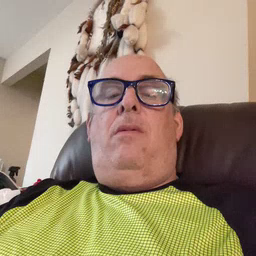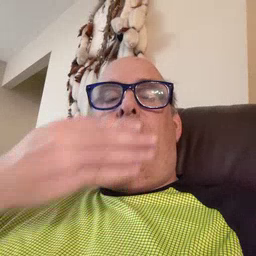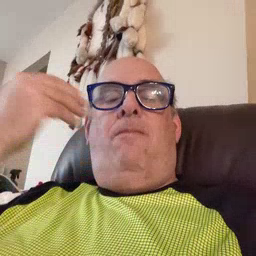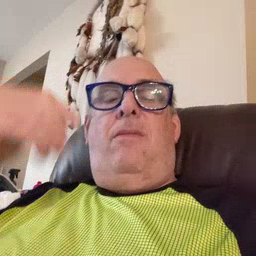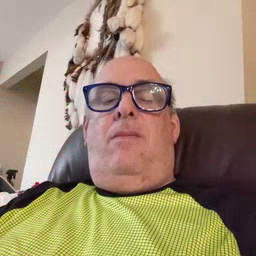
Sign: better